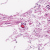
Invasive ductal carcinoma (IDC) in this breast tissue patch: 0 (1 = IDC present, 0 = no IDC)